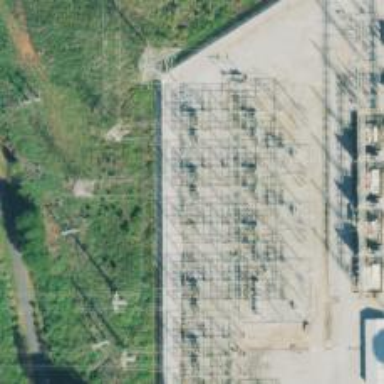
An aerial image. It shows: Switch used for power control.